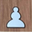
Piece: wP